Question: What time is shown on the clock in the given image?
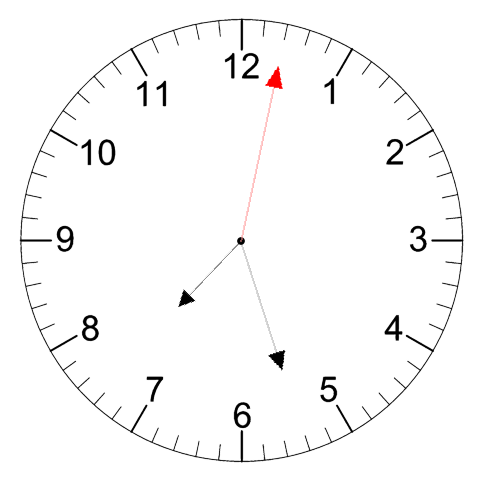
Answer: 07:27:02